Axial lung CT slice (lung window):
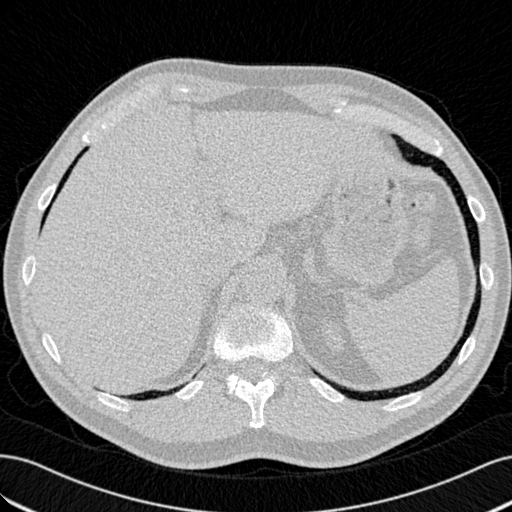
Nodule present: no